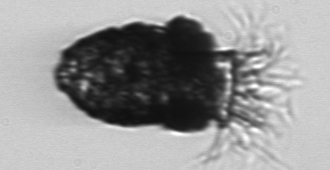
Label: Stenosemella_pacifica